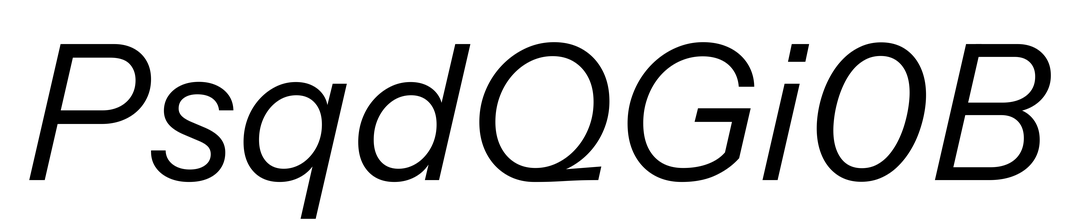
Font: InstrumentSans-Italic_Italic